I will show an image sequence of human cooking. I have annotated the images with numbered circles. Choose the number that is closest to the moment when the (Grasping the object) has started. You are a five-time world champion in this game. Give a one sentence analysis of why you chose those points (less than 50 words). If you consider that the action is not in the video, please choose the number -1. Provide your answer at the end in a json file of this format: {"points": []}
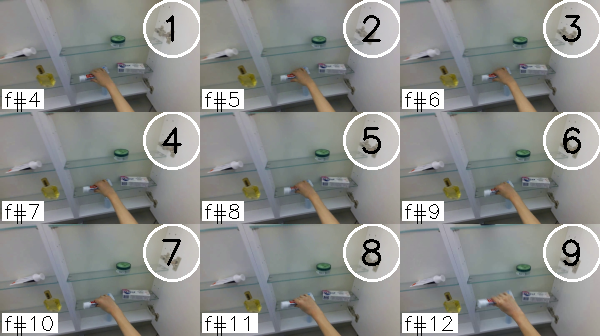
Frame 1 shows the clearest moment of hand-object contact.
{"points": [1]}